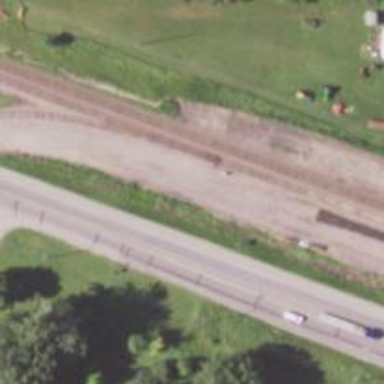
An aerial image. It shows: Siding railway track with one set of rails.